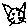
Label: cat